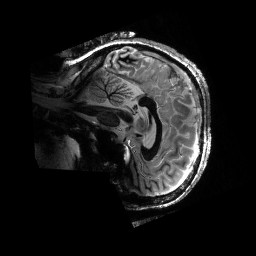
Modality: T1w
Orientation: sagittal
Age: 27
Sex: male
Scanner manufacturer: siemens
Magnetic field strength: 6.98 T
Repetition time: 4.5 s
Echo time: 0.00337 s